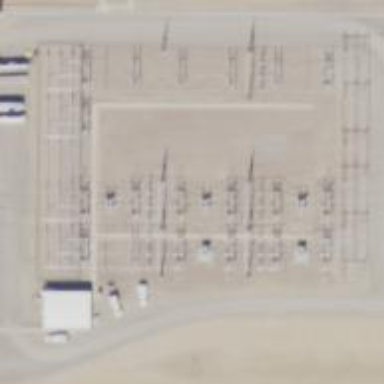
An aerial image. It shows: Outdoor power switch.